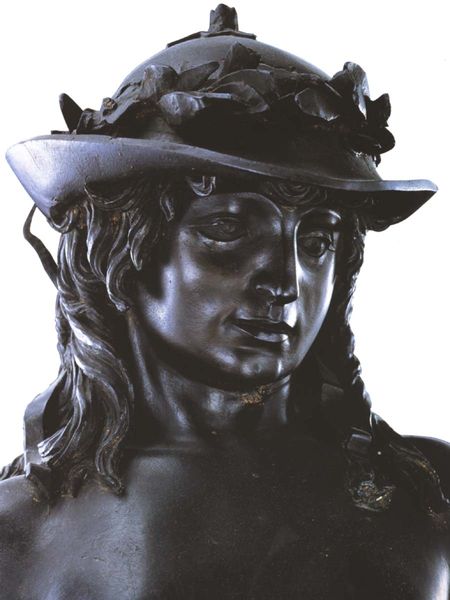
Titel: David mediceo
Künstler: Donatello
Institution: Florenz, Museo Nationale del Bargello, Salone di Donatello
Schlagwörter: blätter, mann, nackt, ausschnitt, blumen, frau, haar, hut, mund, nase, schwarz, weiss, blick, augen, gesicht, auge, figur, haare, blatt, locken, renaissance, skulptur, statue, lächeln, glanz, bronze, krempe, kranz, lorbeerkranz, rüstung, jüngling, efeu, florenz, harfe, david, guss, donatello, bronzeskulptur, schönheitsideal, bronze#, frau bronze hut, naclk